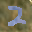
Label: 2